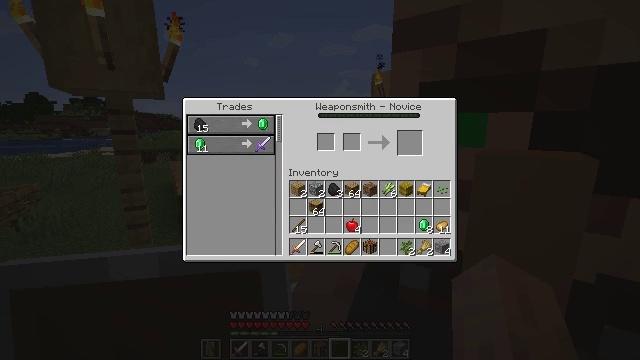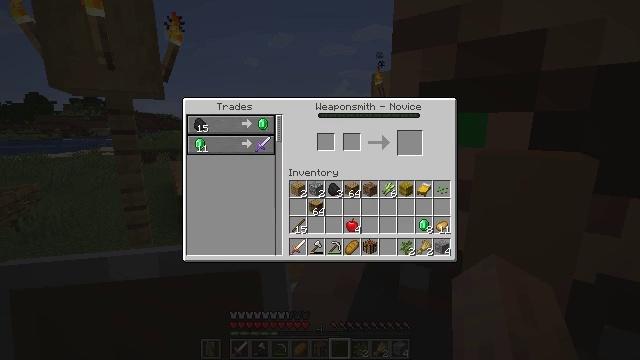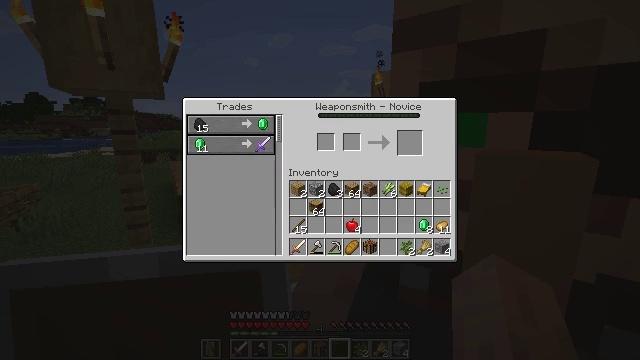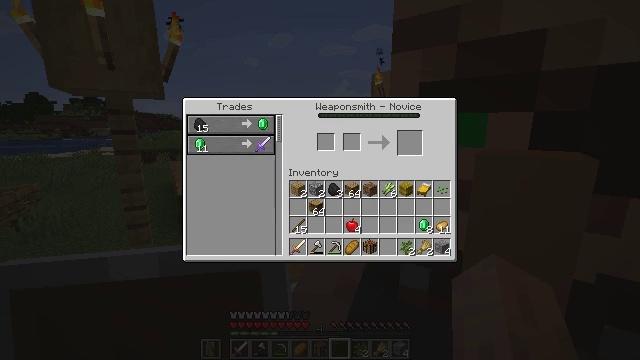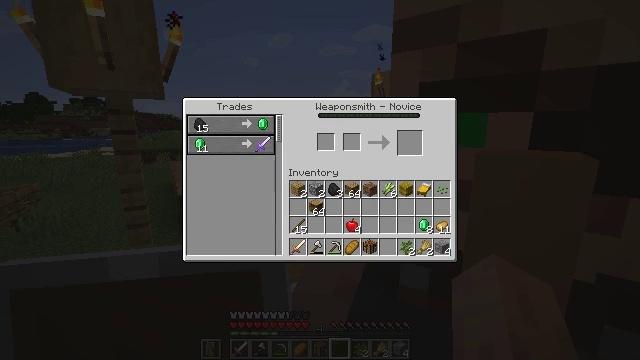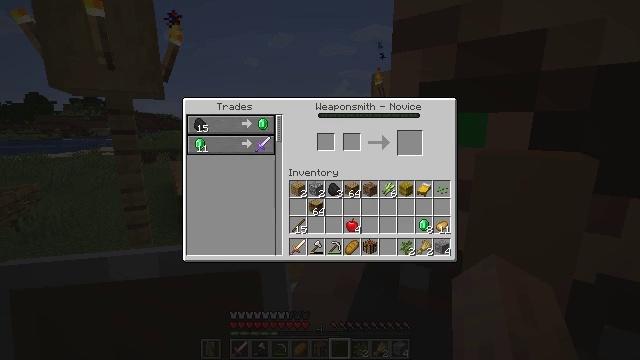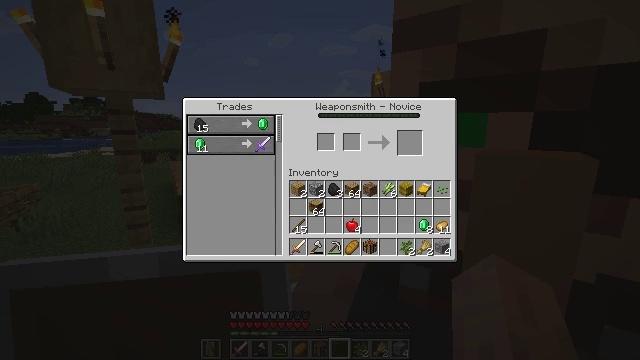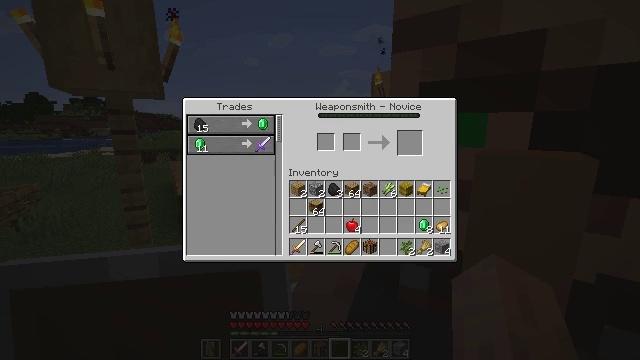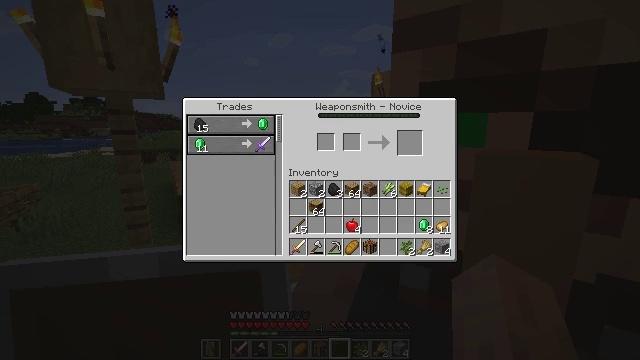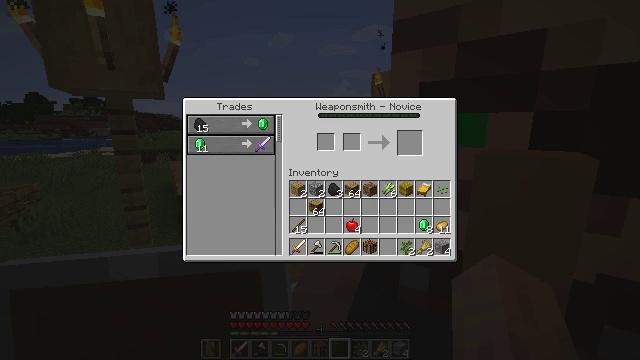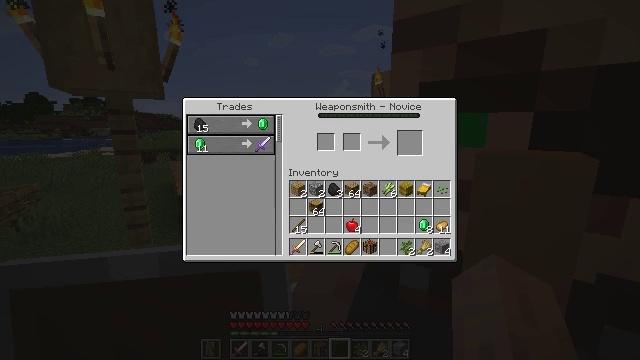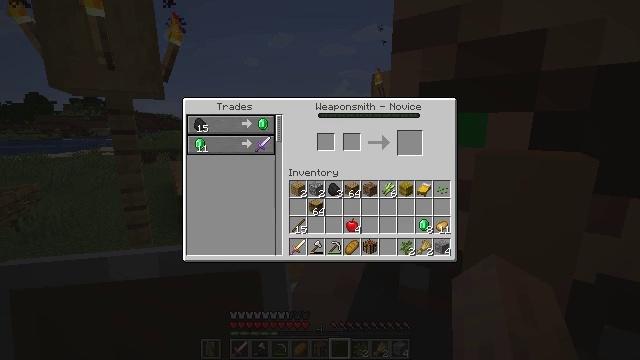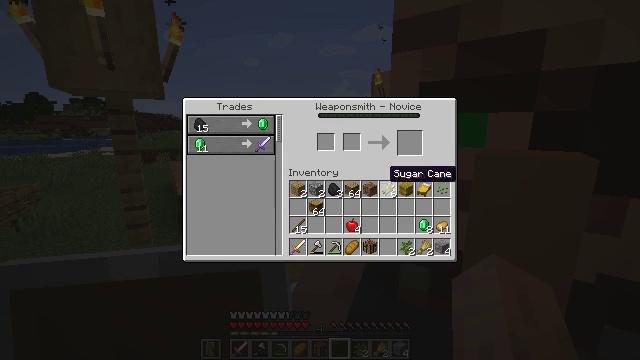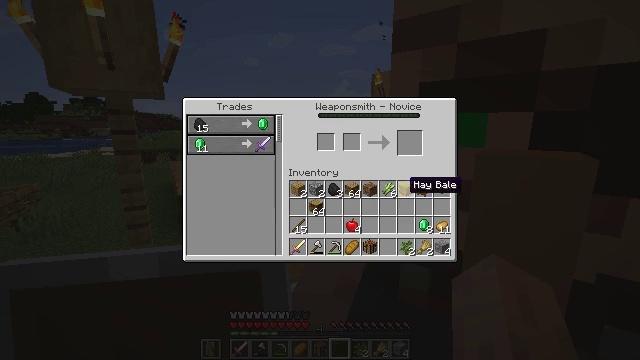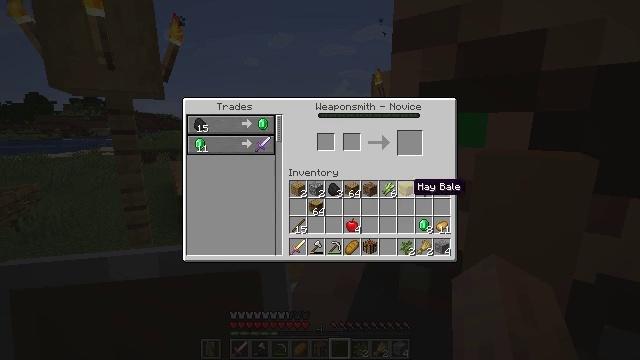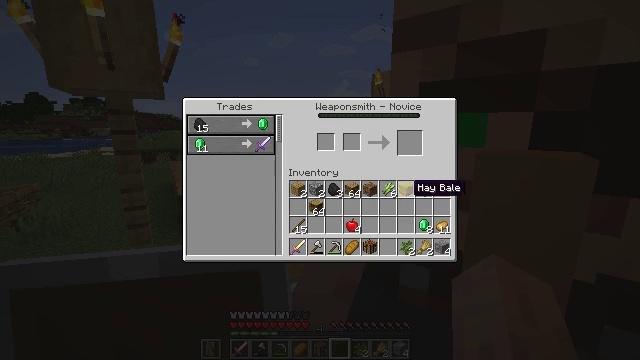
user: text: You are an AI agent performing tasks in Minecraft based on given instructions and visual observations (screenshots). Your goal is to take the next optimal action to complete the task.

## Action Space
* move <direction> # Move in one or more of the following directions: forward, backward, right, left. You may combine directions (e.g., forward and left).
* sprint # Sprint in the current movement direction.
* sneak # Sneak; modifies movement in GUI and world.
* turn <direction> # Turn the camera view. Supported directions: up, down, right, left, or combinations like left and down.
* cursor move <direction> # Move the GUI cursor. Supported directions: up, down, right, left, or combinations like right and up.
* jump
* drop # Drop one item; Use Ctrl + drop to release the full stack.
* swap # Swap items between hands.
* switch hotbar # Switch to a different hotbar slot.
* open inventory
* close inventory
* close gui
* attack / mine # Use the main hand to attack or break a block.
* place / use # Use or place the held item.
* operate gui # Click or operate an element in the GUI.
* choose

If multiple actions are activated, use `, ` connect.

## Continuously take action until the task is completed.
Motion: motion action
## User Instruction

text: Break the grindstone to collect it.
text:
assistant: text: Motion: cursor move right
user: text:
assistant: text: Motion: no_op
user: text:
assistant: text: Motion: no_op
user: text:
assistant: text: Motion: no_op
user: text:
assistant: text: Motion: no_op
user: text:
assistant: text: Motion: no_op
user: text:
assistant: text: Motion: no_op
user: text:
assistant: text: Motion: no_op
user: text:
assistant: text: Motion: no_op
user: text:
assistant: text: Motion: no_op
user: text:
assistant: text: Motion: cursor move right
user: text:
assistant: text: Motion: cursor move right and down
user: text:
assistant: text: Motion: cursor move right and down
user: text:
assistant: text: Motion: no_op
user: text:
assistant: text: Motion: no_op
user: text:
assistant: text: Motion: no_op
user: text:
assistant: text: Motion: no_op
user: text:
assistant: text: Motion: no_op
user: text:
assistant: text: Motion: cursor move down
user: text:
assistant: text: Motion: cursor move right and down
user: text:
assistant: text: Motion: cursor move down
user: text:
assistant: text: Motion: no_op
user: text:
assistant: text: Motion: cursor move up
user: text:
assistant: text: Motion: cursor move up
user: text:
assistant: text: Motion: no_op
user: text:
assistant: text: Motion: no_op
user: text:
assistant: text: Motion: no_op
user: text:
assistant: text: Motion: no_op
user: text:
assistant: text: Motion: no_op
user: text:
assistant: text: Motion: no_op